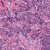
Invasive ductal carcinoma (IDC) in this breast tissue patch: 1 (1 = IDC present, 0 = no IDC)